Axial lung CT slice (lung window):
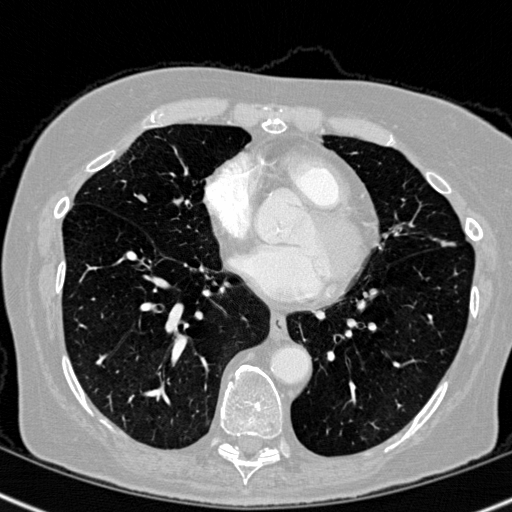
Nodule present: no